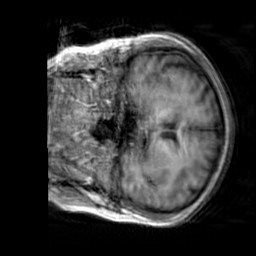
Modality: T1w
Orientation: coronal
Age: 46
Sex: female
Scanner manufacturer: siemens
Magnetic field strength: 3 T
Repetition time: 2.3 s
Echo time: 0.00303 s